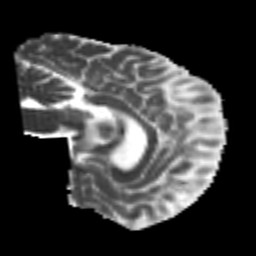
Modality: MD
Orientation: sagittal
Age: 24
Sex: male
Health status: healthy
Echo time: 0.074 s